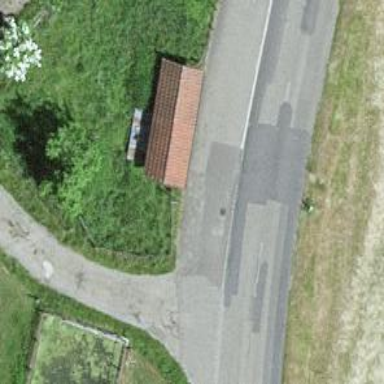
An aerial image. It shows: Bus stop with platform for public transport.